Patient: sex M, age 34
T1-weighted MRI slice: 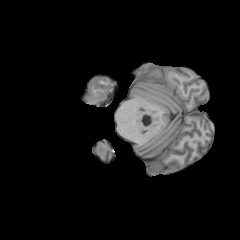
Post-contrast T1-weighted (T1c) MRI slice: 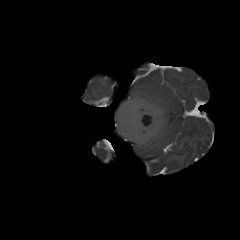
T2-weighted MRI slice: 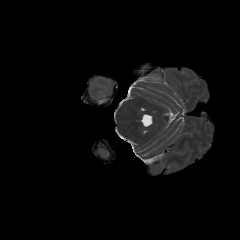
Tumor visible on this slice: no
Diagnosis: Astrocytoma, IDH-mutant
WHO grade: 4